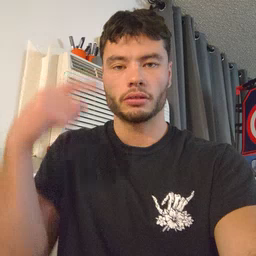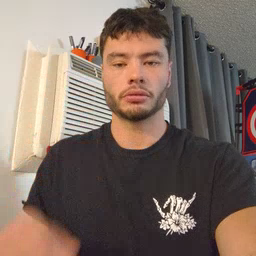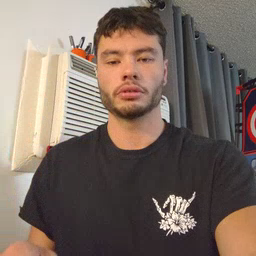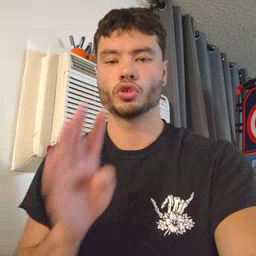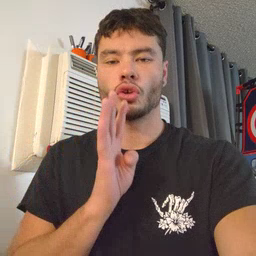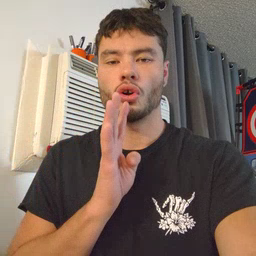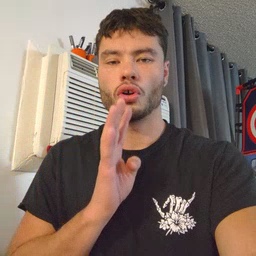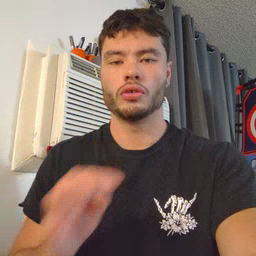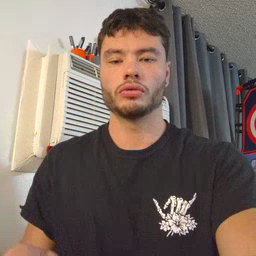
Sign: talk